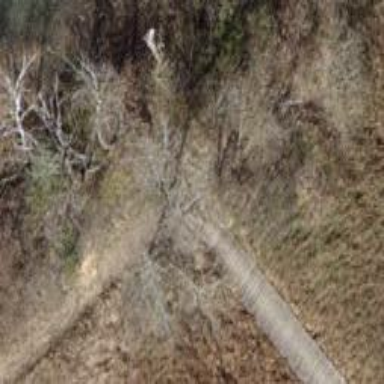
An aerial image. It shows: Boardwalk bridge over path.